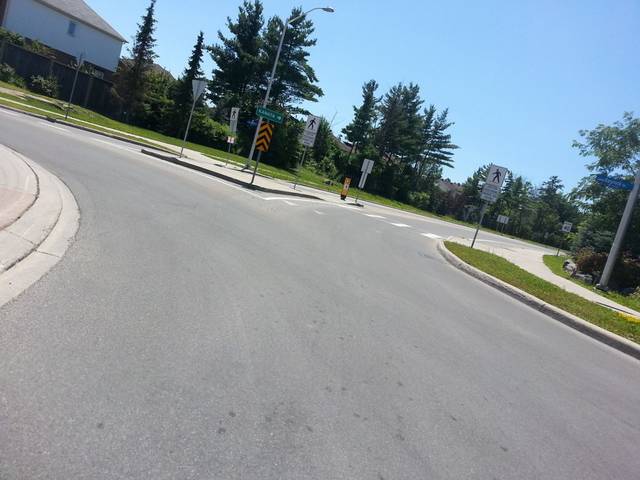
Region: Canada
Coordinates: 45.32, -75.928